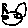
Label: cat